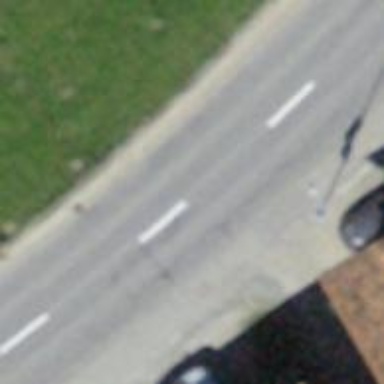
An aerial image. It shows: Primary road with asphalt surface.